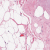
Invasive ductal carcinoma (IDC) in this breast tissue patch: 0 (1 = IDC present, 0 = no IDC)